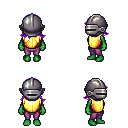
a pixel art fantasy rpg character, female body template, orc, green skin, gold chest armor, magenta pants, purple loose hair, metal helm, four views (front, back, left, right), 2x2 character sprite sheet, small pixel art, hard edges, no anti-aliasing